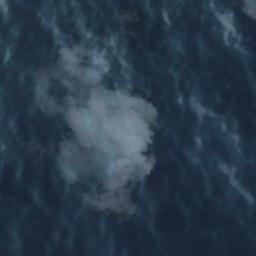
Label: cloud